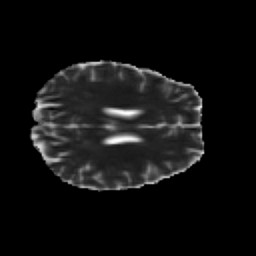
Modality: MD
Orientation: axial
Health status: healthy
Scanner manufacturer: siemens
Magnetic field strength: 3 T
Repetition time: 10 s
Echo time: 0.092 s